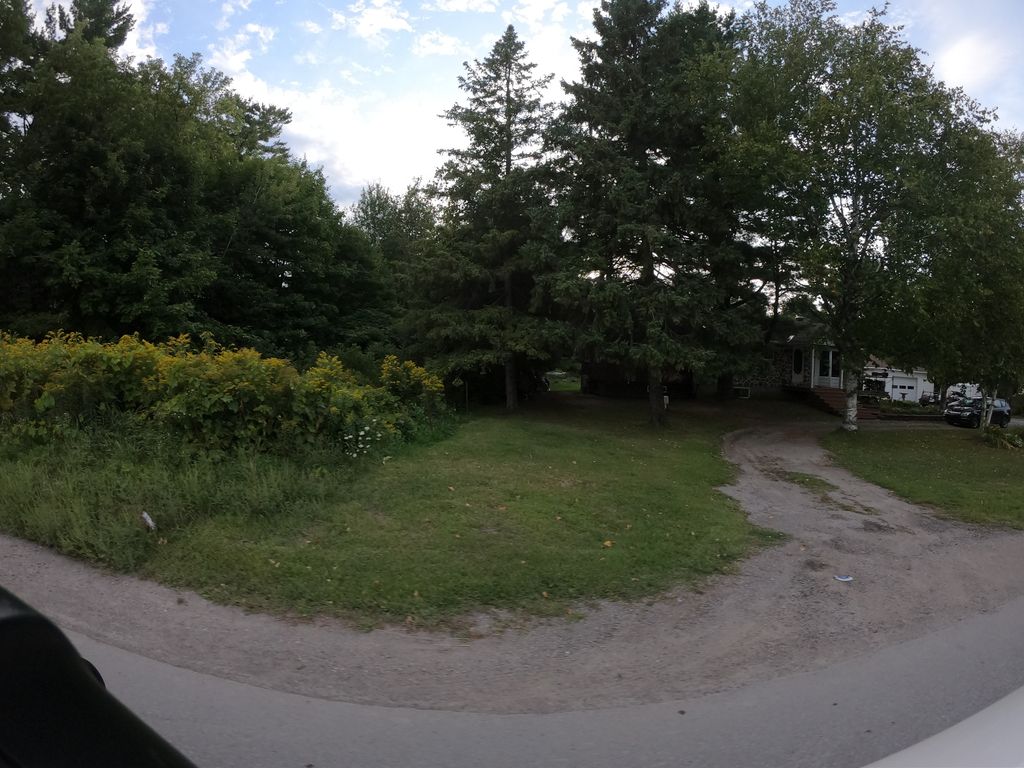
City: ottawa-gatineau